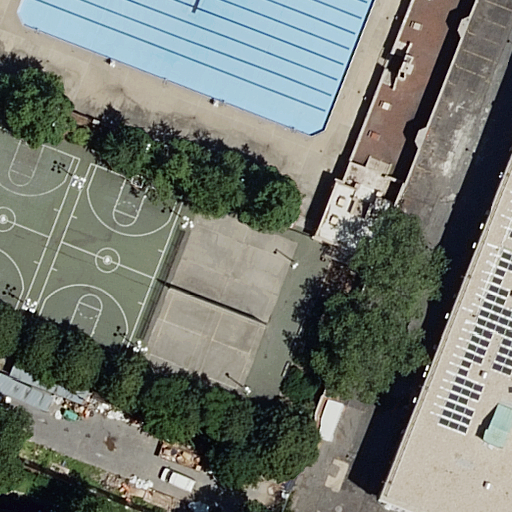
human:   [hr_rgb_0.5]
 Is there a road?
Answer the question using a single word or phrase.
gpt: yes

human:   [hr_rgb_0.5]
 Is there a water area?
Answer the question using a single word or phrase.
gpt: yes

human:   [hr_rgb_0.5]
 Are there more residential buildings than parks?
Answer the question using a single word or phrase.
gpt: yes

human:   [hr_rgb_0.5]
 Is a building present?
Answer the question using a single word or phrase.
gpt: yes

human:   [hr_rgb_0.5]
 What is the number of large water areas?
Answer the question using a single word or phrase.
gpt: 1

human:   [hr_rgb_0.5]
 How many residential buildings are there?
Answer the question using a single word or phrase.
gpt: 3

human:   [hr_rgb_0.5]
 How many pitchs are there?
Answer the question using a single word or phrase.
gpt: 2

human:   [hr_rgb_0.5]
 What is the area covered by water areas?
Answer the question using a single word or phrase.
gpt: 1077m2

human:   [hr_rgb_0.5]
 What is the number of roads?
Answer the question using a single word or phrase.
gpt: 1

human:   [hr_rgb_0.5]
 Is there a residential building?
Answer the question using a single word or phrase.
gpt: yes

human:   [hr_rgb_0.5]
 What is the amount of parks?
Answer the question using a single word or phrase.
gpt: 1

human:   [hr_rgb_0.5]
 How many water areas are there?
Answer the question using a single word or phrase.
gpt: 1

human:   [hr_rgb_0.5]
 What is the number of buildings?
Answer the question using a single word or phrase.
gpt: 3

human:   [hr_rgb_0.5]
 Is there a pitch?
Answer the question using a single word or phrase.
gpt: yes

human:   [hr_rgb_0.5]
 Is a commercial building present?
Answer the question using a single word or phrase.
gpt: no

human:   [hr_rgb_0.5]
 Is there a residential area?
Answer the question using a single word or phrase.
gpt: yes

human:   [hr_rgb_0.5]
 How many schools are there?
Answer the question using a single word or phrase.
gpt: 1

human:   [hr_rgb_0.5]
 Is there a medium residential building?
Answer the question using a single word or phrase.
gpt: yes

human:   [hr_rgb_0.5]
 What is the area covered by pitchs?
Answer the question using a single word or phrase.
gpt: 1011m2

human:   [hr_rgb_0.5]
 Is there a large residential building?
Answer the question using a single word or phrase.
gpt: yes

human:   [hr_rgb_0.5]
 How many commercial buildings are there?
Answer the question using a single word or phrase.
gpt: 0

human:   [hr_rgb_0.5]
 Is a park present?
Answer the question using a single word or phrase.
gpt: yes

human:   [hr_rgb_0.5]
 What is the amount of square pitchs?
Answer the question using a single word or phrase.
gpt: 0

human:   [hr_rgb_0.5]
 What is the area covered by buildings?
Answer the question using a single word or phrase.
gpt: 1271m2

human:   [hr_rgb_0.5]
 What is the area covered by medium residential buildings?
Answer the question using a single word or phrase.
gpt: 204m2

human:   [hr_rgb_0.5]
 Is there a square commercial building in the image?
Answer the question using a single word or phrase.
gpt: no

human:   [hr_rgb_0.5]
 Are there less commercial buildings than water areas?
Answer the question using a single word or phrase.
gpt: yes

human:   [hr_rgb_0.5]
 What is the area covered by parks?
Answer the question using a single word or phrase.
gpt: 8994m2

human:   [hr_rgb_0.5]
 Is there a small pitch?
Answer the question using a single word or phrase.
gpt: no

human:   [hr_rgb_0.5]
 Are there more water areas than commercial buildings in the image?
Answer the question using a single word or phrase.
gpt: yes

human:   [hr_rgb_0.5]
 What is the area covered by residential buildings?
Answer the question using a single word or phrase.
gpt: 1271m2

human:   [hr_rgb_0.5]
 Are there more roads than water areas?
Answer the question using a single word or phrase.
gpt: no

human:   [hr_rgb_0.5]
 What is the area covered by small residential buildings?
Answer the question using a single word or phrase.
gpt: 76m2

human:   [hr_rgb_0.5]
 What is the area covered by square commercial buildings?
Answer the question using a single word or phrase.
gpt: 0m2

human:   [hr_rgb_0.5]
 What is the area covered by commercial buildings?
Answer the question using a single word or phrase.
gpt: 0m2

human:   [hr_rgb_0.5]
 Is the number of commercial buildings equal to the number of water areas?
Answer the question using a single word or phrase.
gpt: no

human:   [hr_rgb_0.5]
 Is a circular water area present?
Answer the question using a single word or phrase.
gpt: no

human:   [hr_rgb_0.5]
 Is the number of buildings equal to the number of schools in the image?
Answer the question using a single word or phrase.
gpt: no

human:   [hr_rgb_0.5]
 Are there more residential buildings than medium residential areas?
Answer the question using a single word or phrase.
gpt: yes

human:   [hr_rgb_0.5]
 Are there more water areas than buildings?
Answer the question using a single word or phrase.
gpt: no

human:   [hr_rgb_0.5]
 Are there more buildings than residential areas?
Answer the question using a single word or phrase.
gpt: yes

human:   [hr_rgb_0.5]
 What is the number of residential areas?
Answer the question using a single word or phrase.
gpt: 1

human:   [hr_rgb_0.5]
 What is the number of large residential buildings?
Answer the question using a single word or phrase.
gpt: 1

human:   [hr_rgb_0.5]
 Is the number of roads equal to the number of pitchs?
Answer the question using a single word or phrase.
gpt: no

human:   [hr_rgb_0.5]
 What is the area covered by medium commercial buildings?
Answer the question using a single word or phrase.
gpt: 0m2

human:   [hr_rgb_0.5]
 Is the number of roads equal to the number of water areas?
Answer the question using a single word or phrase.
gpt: yes

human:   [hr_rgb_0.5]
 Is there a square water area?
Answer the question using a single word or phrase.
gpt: no

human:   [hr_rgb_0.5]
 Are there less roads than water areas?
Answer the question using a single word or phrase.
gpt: no

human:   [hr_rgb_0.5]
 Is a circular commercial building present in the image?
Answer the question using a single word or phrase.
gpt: no

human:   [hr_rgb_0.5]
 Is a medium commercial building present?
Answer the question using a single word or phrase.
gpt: no

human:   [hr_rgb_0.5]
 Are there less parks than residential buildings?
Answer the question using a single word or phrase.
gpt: yes

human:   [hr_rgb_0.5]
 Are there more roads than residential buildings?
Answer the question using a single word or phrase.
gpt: no

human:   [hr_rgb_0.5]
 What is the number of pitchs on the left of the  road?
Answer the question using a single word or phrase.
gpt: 1

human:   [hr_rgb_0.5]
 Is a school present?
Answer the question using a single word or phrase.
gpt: yes

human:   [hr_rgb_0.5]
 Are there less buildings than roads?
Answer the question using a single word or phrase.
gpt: no

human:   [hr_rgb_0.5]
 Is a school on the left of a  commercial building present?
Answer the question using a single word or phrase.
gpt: no

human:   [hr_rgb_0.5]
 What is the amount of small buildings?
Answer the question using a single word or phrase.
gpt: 1

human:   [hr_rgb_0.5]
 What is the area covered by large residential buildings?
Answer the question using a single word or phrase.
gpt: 990m2

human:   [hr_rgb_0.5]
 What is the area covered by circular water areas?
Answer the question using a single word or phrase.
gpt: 0m2

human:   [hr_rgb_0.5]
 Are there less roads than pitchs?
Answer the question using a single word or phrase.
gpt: yes

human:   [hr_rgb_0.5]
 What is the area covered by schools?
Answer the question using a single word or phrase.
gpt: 54m2

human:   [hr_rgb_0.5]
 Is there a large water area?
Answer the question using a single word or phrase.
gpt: yes

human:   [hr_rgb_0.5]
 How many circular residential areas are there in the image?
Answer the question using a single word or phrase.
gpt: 0

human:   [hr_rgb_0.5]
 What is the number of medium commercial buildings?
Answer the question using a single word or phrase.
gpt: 0